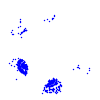
Particle: proton